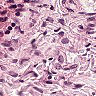
Metastatic tissue present: no